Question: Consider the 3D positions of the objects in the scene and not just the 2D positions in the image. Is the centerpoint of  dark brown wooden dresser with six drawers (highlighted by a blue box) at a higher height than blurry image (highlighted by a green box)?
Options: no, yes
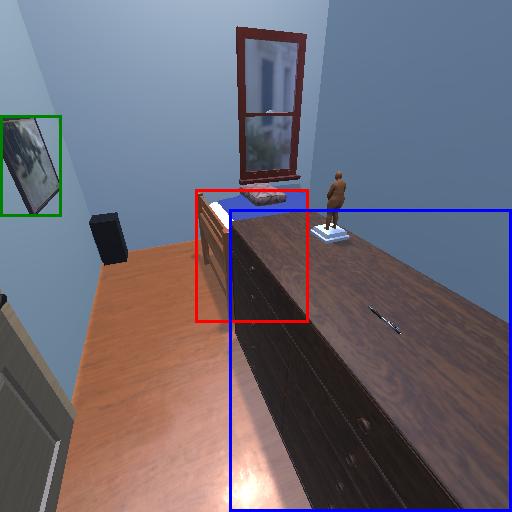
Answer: no